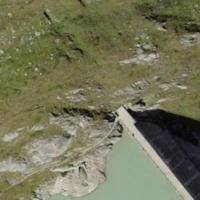
EUNIS habitat code: 26
Species observed at this site:
Pyrrhocorax graculus
Anthus spinoletta